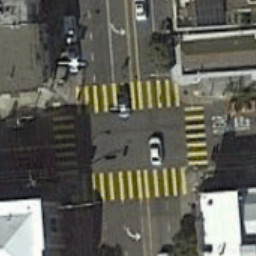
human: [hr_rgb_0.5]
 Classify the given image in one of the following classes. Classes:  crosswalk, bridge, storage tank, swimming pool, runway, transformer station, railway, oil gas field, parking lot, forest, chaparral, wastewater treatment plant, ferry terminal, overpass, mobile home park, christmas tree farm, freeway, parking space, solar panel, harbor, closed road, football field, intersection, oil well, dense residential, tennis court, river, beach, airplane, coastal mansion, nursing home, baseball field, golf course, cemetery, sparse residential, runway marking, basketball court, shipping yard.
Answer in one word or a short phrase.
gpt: crosswalk